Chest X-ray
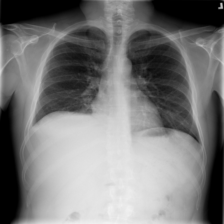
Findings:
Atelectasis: negative
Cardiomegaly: negative
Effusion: negative
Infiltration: negative
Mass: negative
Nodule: negative
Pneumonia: negative
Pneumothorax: negative
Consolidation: positive
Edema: negative
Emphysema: negative
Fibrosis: negative
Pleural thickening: negative
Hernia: negative